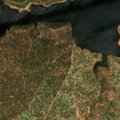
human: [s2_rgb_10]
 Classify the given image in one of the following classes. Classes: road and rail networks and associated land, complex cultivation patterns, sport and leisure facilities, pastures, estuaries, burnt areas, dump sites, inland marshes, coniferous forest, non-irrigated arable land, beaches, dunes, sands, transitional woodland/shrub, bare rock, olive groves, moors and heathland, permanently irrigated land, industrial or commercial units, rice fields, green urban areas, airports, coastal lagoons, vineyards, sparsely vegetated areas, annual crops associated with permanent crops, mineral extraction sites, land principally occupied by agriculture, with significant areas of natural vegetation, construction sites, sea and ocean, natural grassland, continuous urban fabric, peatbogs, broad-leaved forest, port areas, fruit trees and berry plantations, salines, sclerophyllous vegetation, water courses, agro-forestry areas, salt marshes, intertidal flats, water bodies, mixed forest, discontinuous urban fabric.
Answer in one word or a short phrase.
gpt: continuous urban fabric